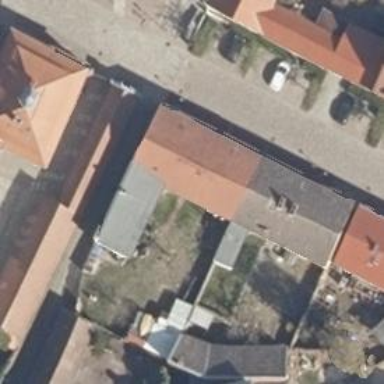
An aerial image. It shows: Pub.